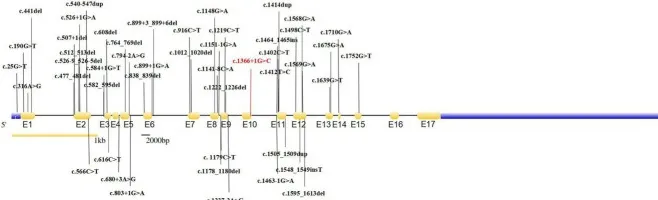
The gene has 17 exons (yellow, exons are numbered E1-E17 sequentially; C). SLC9A6: solute carrier family 9 member A6.
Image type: chart (chart)